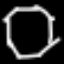
Label: octagon